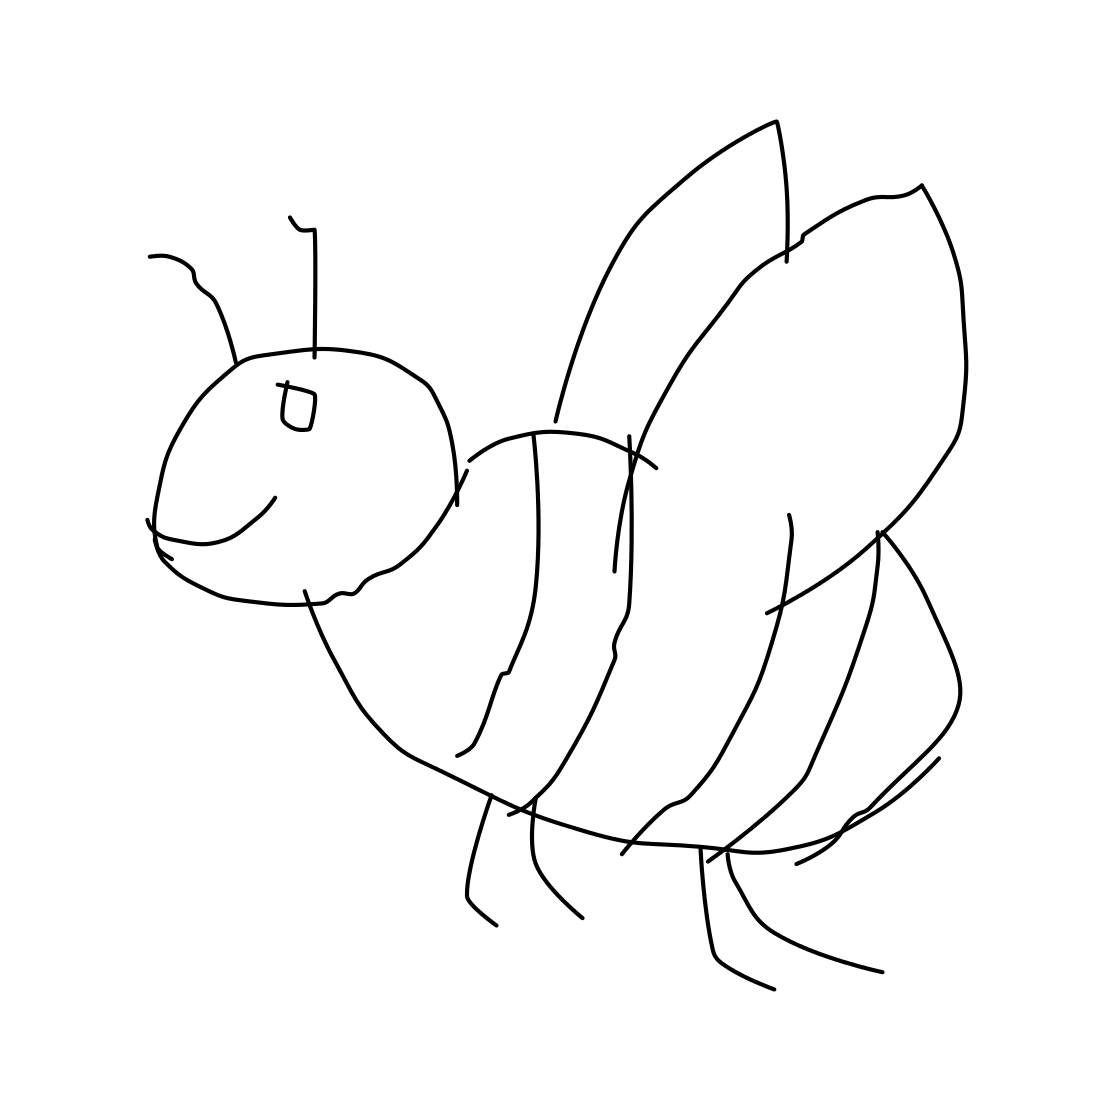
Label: bee